Interaction volume radius: 5 \u00c5
Interaction volume height: 15 \u00c5
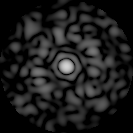
Disorder parameter: 0.789